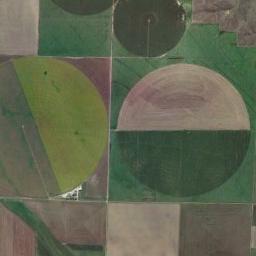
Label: circular_farmland